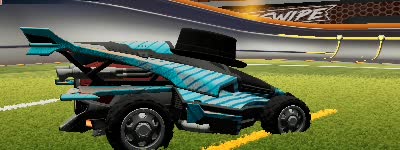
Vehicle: aftershock